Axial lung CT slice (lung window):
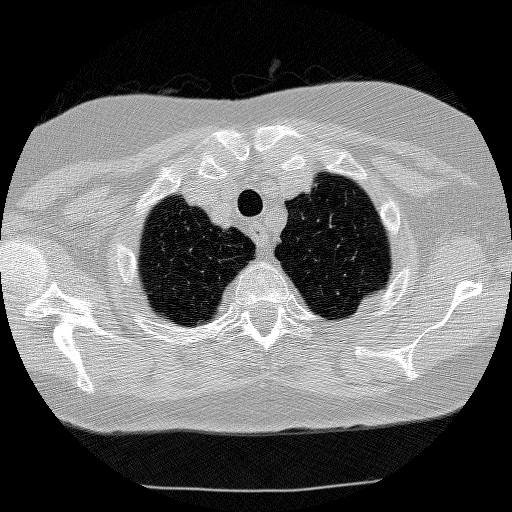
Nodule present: no